Current action and preconditions to check: trajectory_clear

Your task: For each precondition in the list above, predict whether it will hold at this action.

Consider the current scene as observed from the mobile robot's camera, and analyze the predicted future states of all dynamic agents (e.g., people, animals, vehicles, or any moving entities) within the NEXT SECOND.

IMPORTANT: Only answer "very likely" if you are absolutely certain—based on strong, clear evidence—that a dynamic agent will violate the precondition in the predicted future state. Do NOT answer "very likely" for unlikely, ambiguous, or low-probability risks.

Ask yourself for each precondition: Is there a high probability, with clear and convincing evidence, that the predicted future states of any dynamic agent will interfere with the predicted future state of the currently executing action within the NEXT SECOND, causing that precondition to fail?

Assess the risk level based on these predictions. Use "likely" or "very likely" if motions create a clear risk of interference.

Use "neutral" or "improbable" if agents are nearby but their predicted paths are clearly diverging or non-conflicting.

Failure Risk Categories: "very improbable", "improbable", "neutral", "likely", "very likely"

Answer Format: Output ONLY the probability_of_failure value from these categories: "very improbable", "improbable", "neutral", "likely", "very likely"

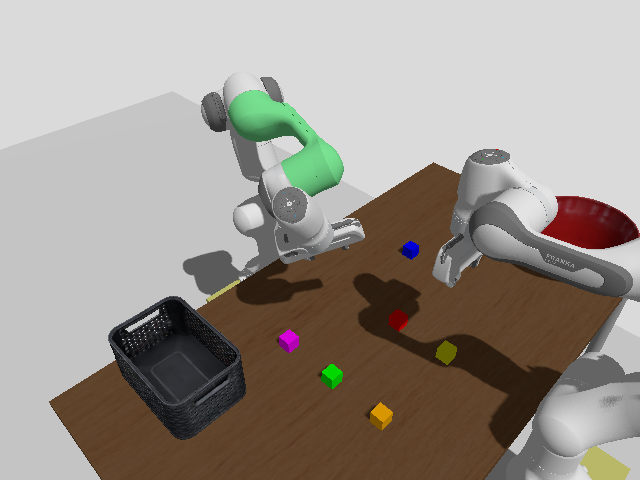

Answer: improbable